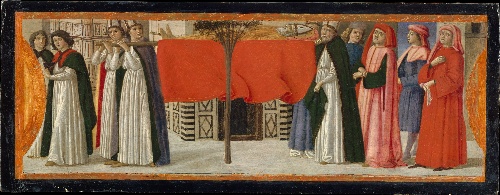
Title: The Burial of Saint Zenobius
Artist: Davide Ghirlandaio (David Bigordi)
Artist bio: Italian, Florence 1452–1525 Florence
Date: ca. 1479
Object type: Painting, predella panel
Classification: Paintings
Medium: Tempera and gold on wood
Dimensions: 6 1/4 x 16 1/4 in. (15.9 x 41.3 cm)
Department: European Paintings
Credit line: Francis L. Leland Fund, 1913
Accession year: 1913
Repository: Metropolitan Museum of Art, New York, NY
Tags: Men|Women|Saints|Funerals